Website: lowes
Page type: customer-info-address
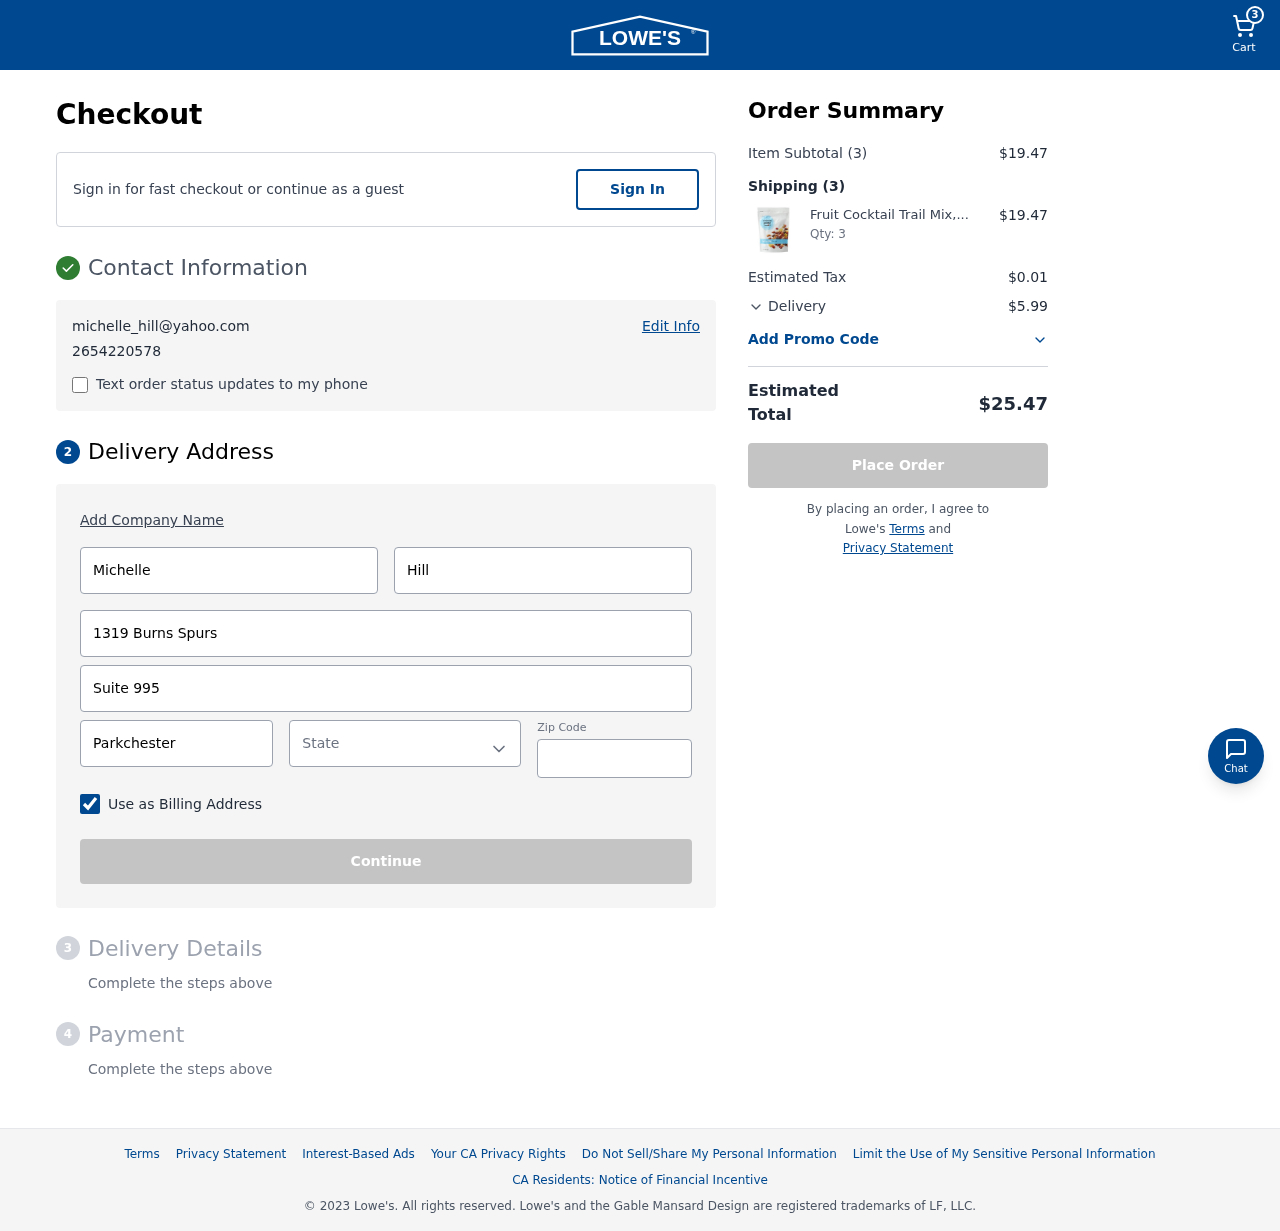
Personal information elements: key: PII_CITY
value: Parkchester
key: PII_EMAIL
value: michelle_hill@yahoo.com
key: PII_FIRSTNAME
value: Michelle
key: PII_LASTNAME
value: Hill
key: PII_PHONE
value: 2654220578
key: PII_POSTCODE
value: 44901
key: PII_STATE
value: South Carolina
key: PII_STREET
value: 1319 Burns Spurs
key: PII_STREET2
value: Suite 995
Product elements: key: PRODUCT1_NAME
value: Fruit Cocktail Trail Mix, 12oz
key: PRODUCT1_QUANTITY
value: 3
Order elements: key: ORDER_NUM_ITEMS
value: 3
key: ORDER_SUBTOTAL
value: $19.47
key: ORDER_NUM_ITEMS2
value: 3
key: ORDER_SUBTOTAL2
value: $19.47
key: ORDER_TAX
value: $0.01
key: ORDER_SHIPPING_COST
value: $5.99
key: ORDER_TOTAL
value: $25.47